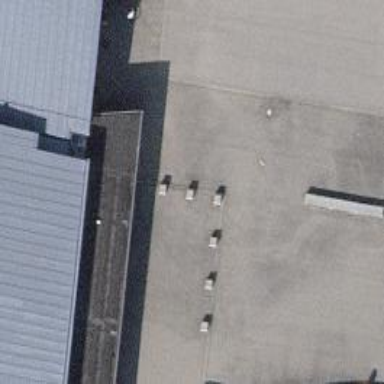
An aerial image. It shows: Block barrier.